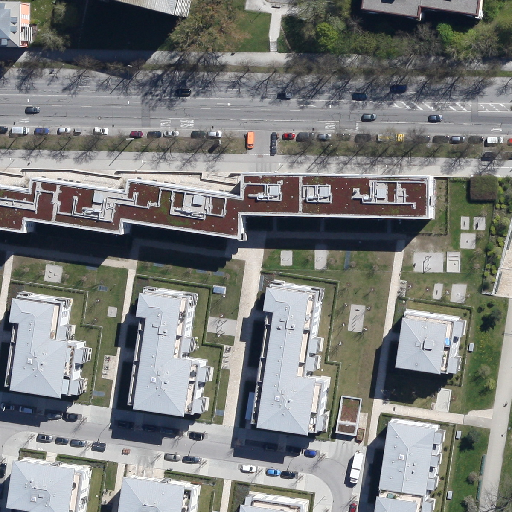
Referring expression: van in the parking area